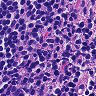
Metastatic tissue present: no